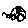
Label: car